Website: lowes
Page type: delivery-shipping
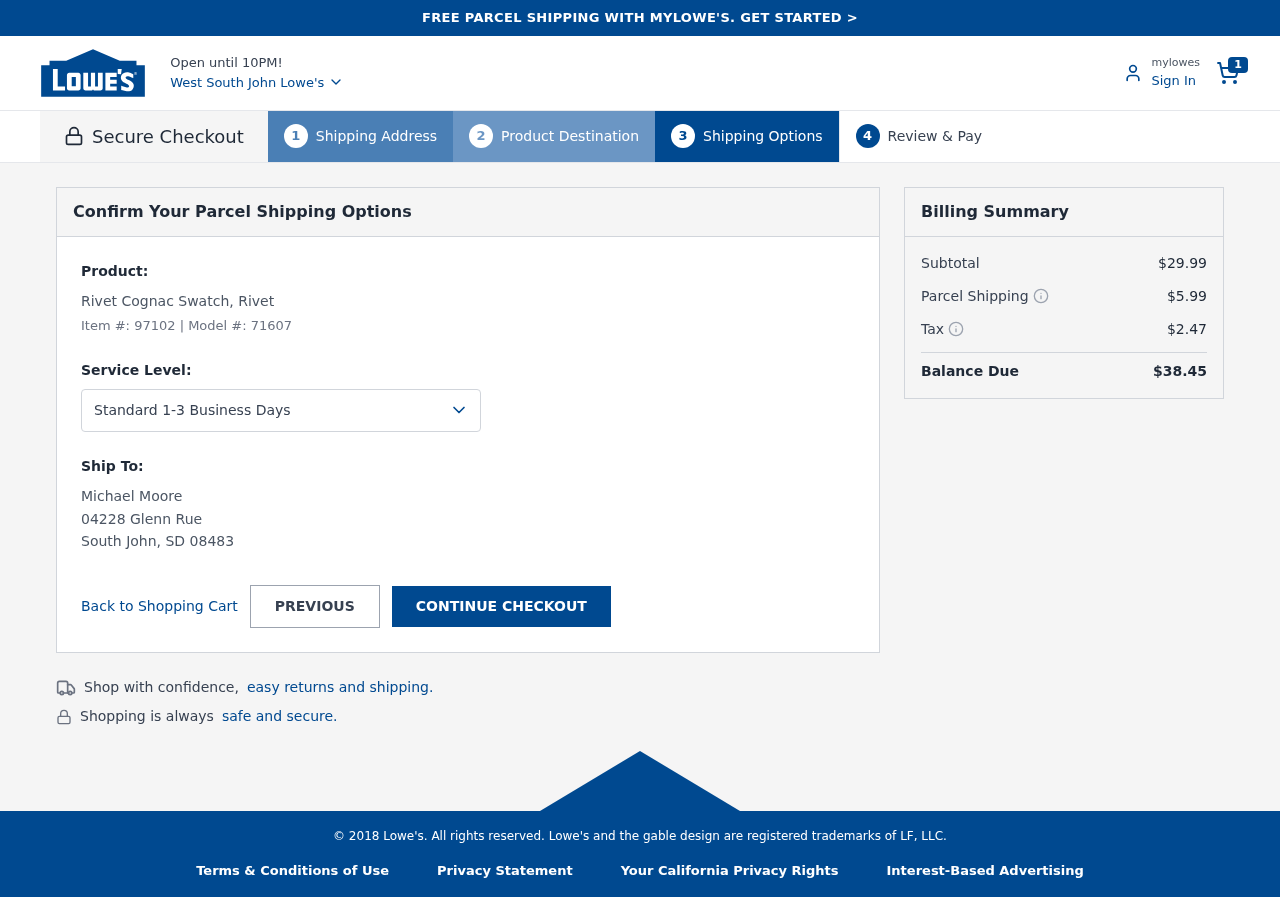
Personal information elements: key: PII_CITY
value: South John
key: PII_CITY_STATE_ZIP
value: South John, SD 08483
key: PII_FULLNAME
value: Michael Moore
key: PII_STREET
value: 04228 Glenn Rue
Product elements: key: PRODUCT1_NAME
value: Rivet Cognac Swatch, Rivet
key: PRODUCT1_ITEM_NUMBER
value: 97102
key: PRODUCT1_MODEL_NUMBER
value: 71607
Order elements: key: ORDER_NUM_ITEMS
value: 1
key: ORDER_SUBTOTAL
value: $29.99
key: ORDER_SHIPPING_COST
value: $5.99
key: ORDER_TAX
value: $2.47
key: ORDER_TOTAL
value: $38.45